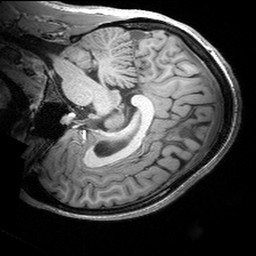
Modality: T1w
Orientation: sagittal
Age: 27
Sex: female
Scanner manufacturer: siemens
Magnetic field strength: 3 T
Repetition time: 2.53 s
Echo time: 0.00299 s